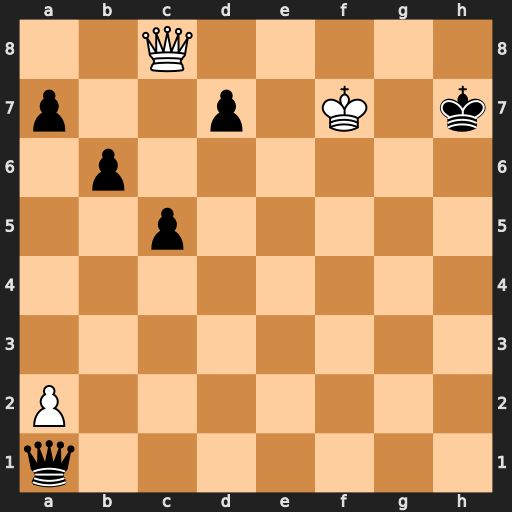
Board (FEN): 2Q5/p2p1K1k/1p6/2p5/8/8/P7/q7
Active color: w
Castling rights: -
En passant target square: -
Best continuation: Qg8+ Kh6 Qg6#